Aerial crown-view tile of a tropical tree (Barro Colorado Island, Panama), acquired 20240611:
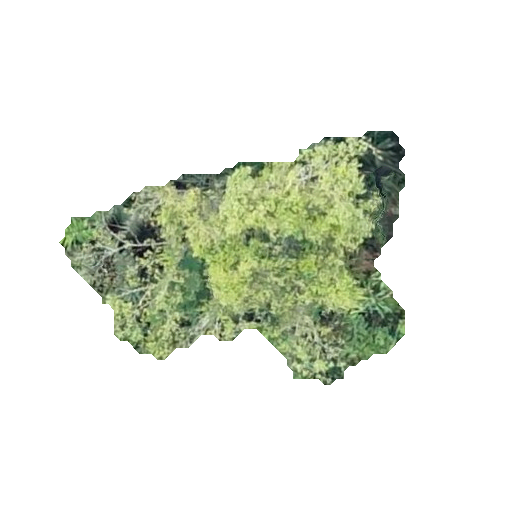
Species: Luehea seemannii
GBIF accepted scientific name: Luehea seemannii
Crown area: 88.241 m²